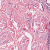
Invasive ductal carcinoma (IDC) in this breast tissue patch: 0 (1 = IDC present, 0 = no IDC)